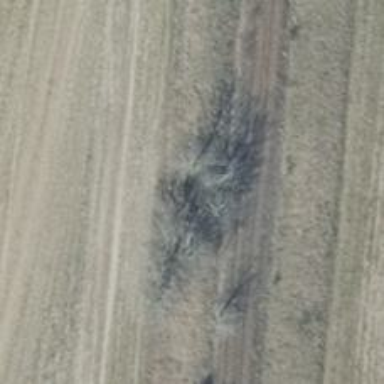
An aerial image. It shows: Deciduous broadleaved tree.